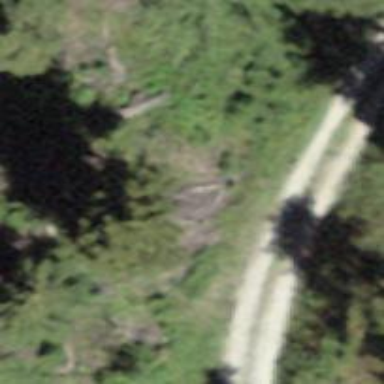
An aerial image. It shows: Gravel track with grade3 tracktype.